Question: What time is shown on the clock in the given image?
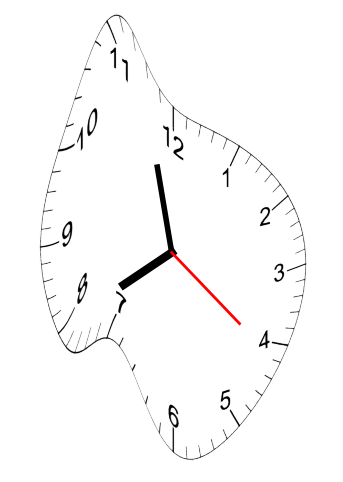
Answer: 07:57:21